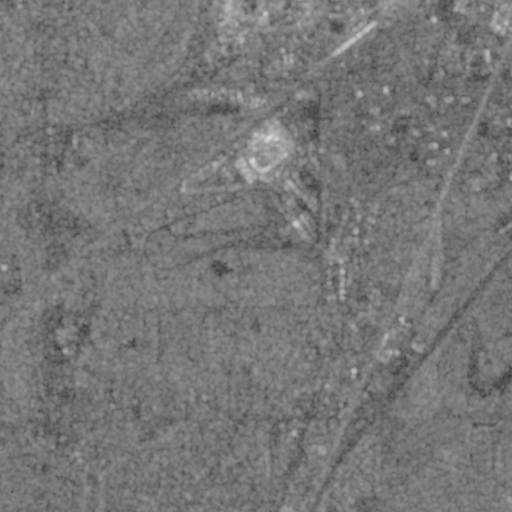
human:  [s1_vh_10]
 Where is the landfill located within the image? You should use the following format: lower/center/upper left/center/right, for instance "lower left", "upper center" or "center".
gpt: The landfill is located in the upper left of the image.
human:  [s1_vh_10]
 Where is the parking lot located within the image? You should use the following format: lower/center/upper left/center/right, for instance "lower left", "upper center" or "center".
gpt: The parking lot is located in the lower left of the image.
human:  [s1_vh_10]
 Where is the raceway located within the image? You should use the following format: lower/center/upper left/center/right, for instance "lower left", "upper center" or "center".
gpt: The raceway is located in the center left of the image.
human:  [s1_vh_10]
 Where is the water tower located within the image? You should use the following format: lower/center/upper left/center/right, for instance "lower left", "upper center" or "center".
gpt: The water tower is located in the upper center of the image.
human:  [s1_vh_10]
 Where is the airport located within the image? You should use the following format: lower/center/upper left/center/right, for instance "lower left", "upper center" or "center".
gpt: There is no airport in the image.

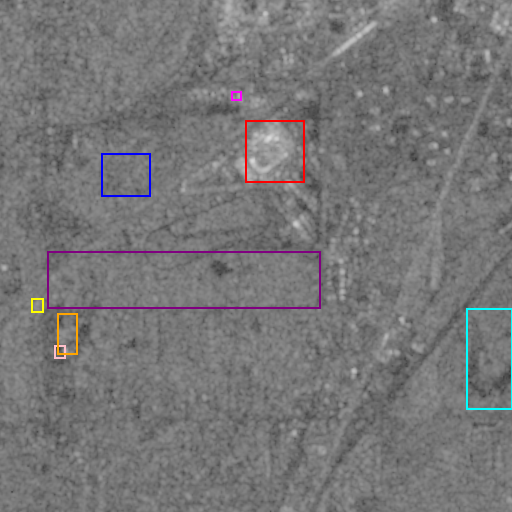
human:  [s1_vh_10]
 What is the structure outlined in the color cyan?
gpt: The structure outlined in cyan is a crop field.
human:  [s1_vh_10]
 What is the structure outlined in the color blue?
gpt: The structure outlined in blue is a landfill.
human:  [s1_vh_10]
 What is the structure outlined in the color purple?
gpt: The structure outlined in purple is a park.
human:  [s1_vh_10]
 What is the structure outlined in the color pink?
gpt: The structure outlined in pink is a parking lot.
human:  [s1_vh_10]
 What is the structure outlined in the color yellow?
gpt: The structure outlined in yellow is a power substation.
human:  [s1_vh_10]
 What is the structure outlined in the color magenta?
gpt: The structure outlined in magenta is a storage tank.
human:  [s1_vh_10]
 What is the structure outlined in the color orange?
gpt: The structure outlined in orange is a building.
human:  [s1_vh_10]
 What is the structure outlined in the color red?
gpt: The structure outlined in red is a building.
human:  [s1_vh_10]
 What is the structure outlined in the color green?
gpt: There is no green outline.